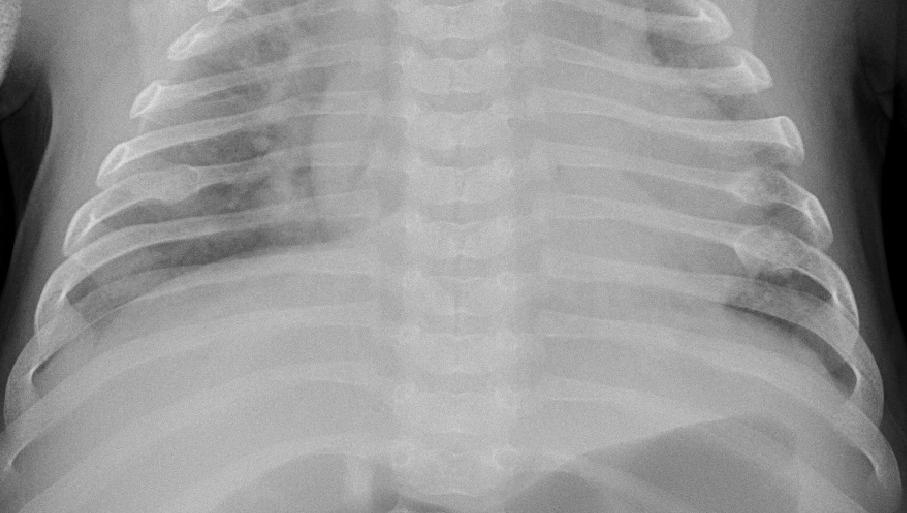
Diagnosis: PNEUMONIA